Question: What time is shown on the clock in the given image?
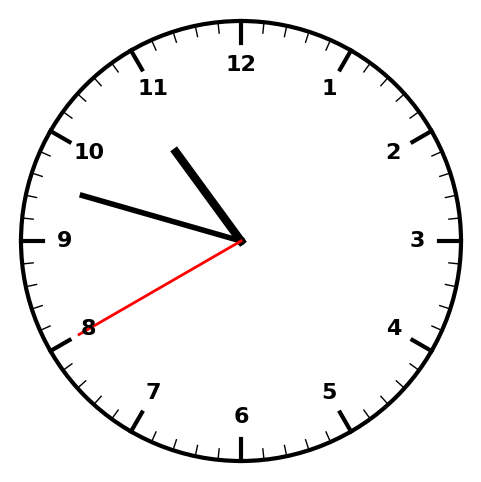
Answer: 10:47:40